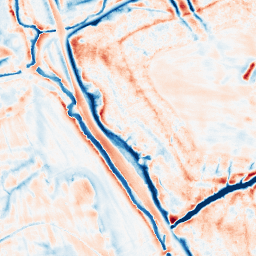
Category: edge_preserving
Decomposition family: bilateral
Decomposition parameters: d: 21
sigma_color: 25
sigma_space: 75
Upsampling method: edge_directed
Upsampling parameters: scale: 4
Upsampling scale: 4